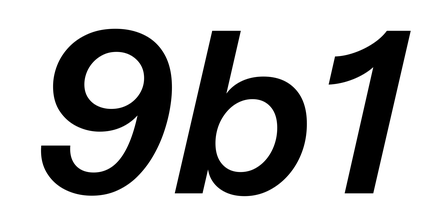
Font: InstrumentSans-Italic_SemiBold_Italic